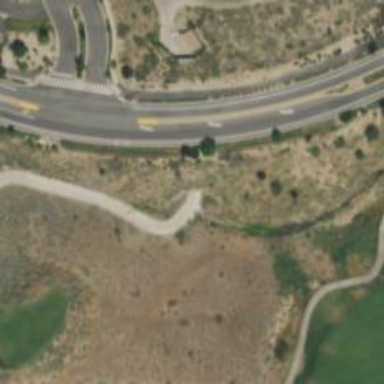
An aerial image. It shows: Golf cartpath that is also road path.